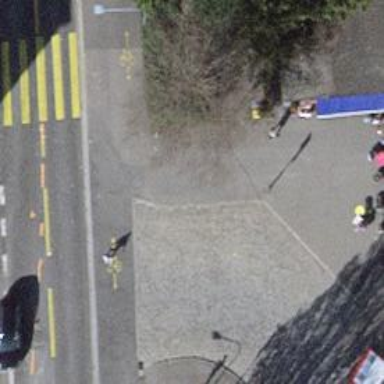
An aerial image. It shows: Bicycle repair station.